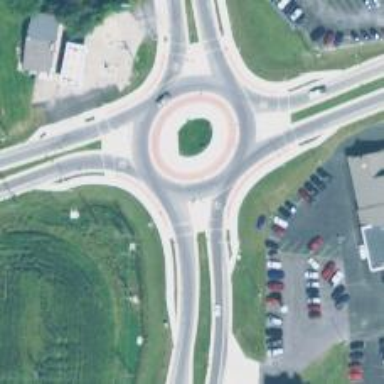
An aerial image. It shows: Primary highway intersecting roundabout.